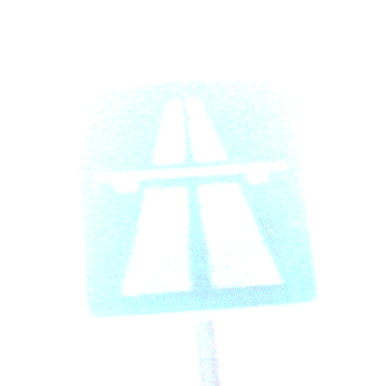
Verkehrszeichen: Autobahn
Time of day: Dawn
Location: Outdoor (Nature)
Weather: Clear
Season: NotSpecified
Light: Natural